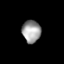
Tissue: lung
Cell type: T cells
Senescence score: 0.2182
Nuclear area (px): 405
Mean DAPI intensity: 157.462